Aerial crown-view tile of a tropical tree (Barro Colorado Island, Panama), acquired 20250715:
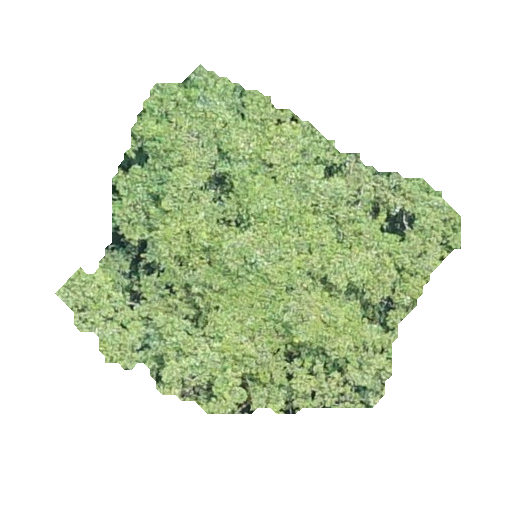
Species: Luehea seemannii
GBIF accepted scientific name: Luehea seemannii
Crown area: 131.742 m²